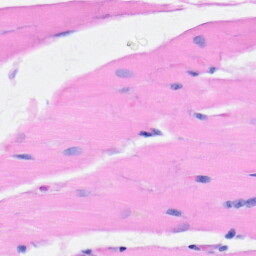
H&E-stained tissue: Heart